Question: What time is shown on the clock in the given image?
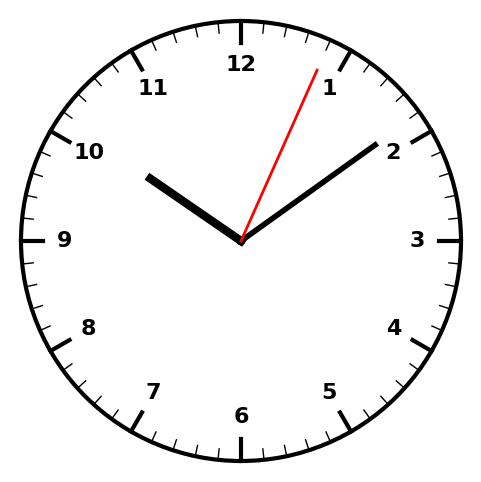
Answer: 10:09:04